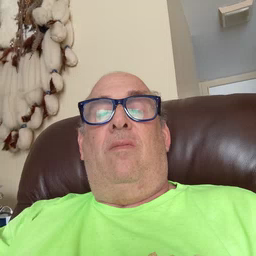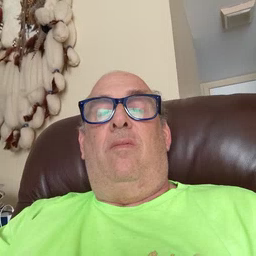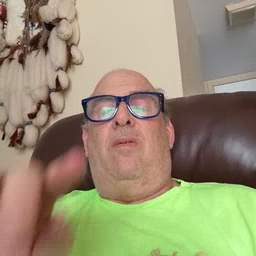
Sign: snow